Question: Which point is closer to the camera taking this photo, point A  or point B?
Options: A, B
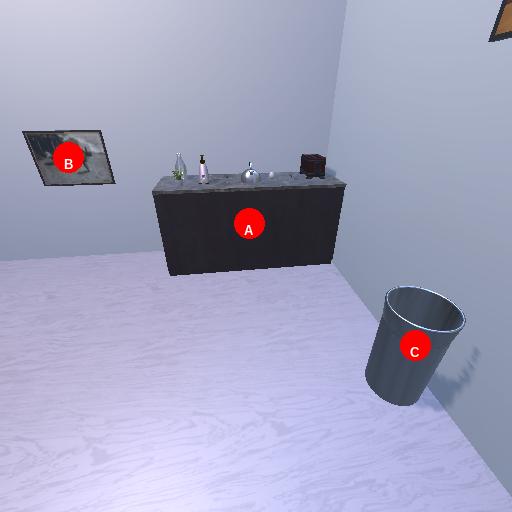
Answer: A